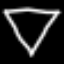
Label: diamond